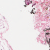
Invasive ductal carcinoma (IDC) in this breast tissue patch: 0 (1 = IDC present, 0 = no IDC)